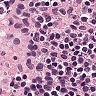
Metastatic tissue present: no